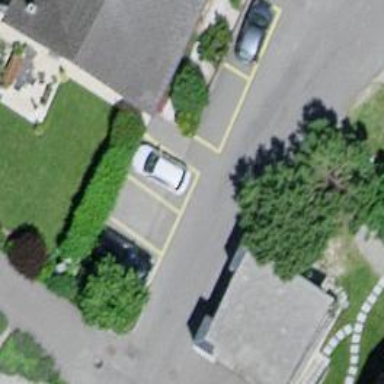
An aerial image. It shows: Asphalt road in living street.